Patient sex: M
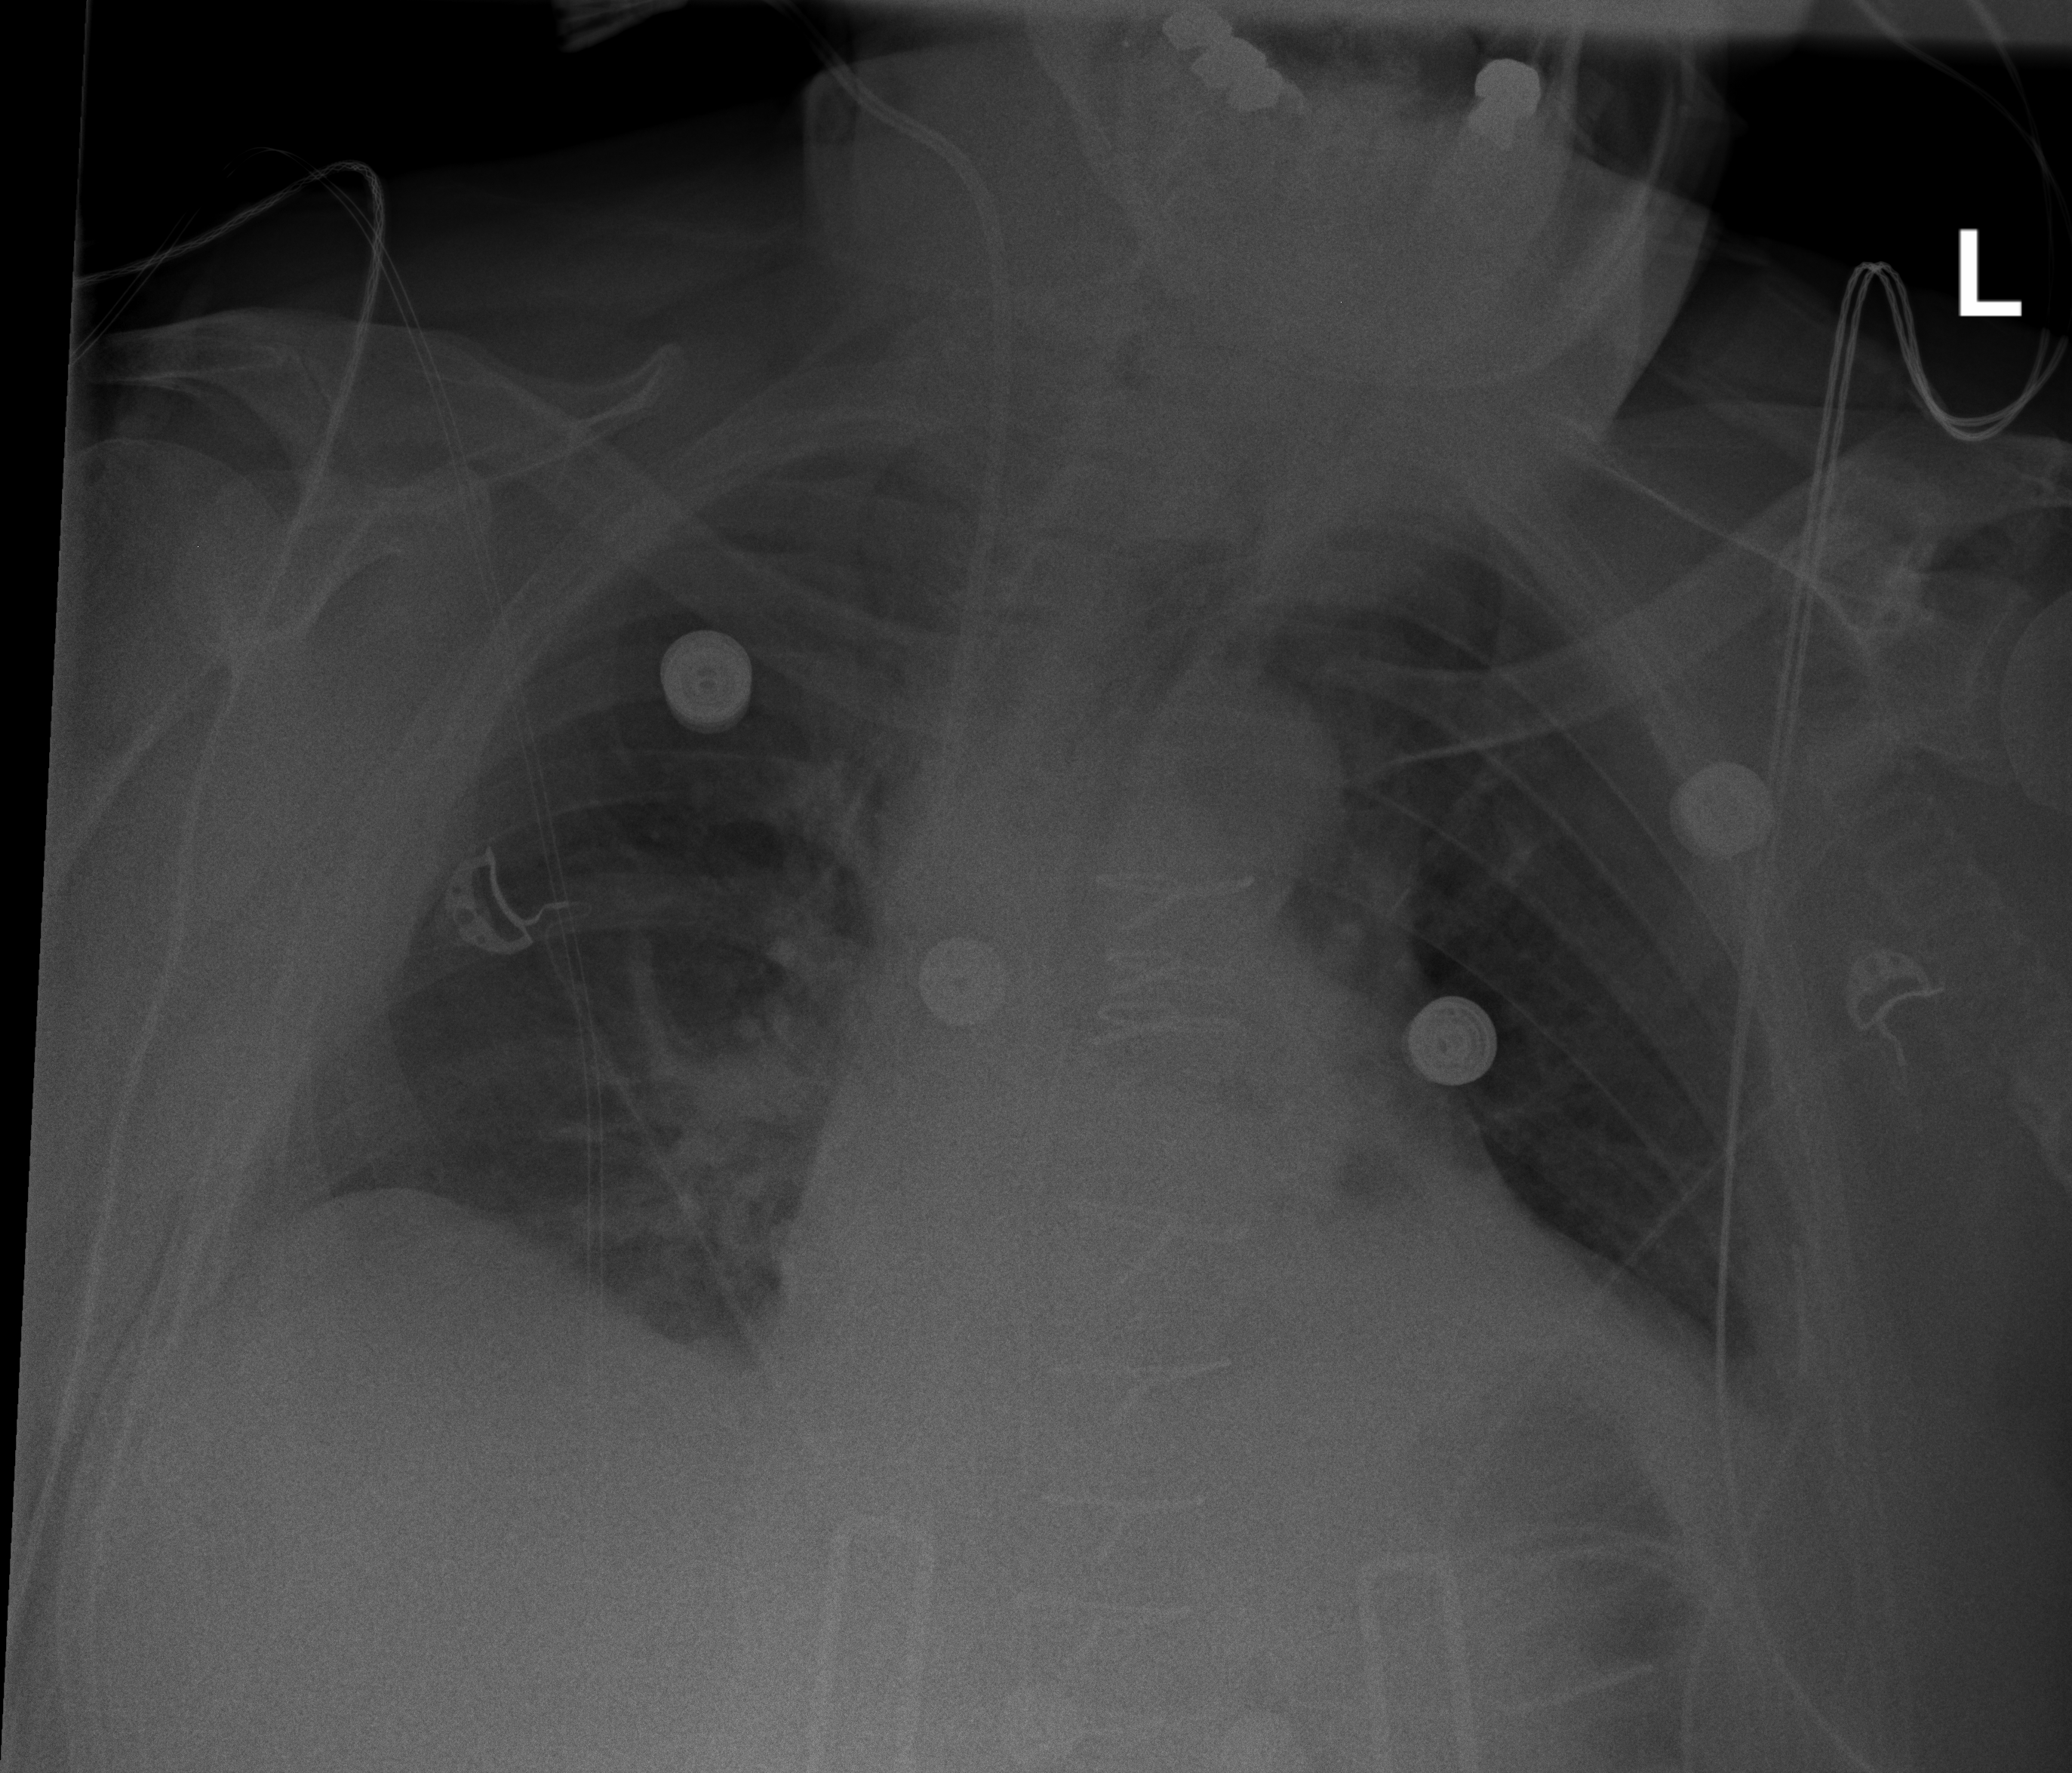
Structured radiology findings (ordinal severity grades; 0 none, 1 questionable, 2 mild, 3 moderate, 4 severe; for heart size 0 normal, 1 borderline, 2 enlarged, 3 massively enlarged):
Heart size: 2
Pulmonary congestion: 0
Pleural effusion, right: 2
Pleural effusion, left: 2
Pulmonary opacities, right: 0
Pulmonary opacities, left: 0
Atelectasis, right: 0
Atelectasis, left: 2